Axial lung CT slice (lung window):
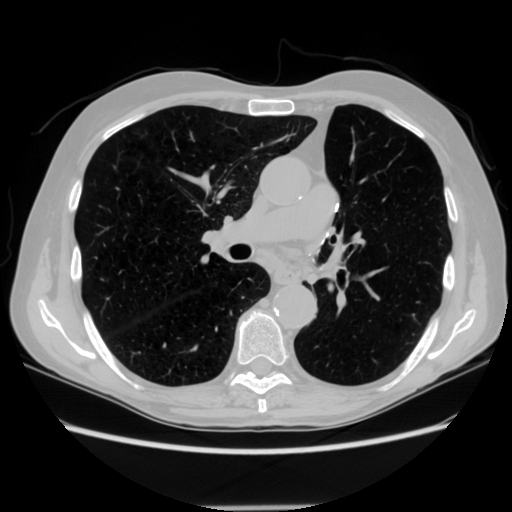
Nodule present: no